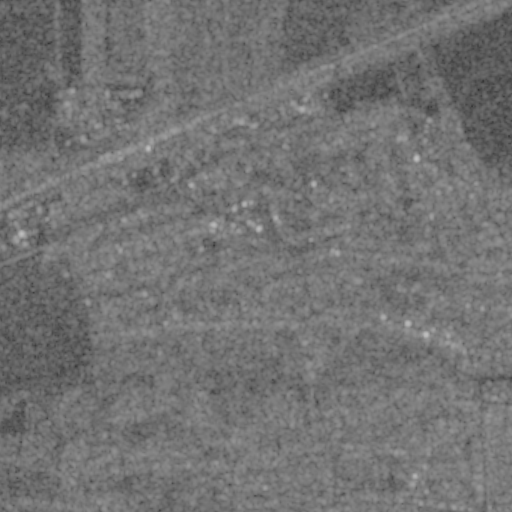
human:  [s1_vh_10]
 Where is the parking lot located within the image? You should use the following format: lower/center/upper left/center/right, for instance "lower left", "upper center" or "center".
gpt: The parking lot is located in the center left of the image.
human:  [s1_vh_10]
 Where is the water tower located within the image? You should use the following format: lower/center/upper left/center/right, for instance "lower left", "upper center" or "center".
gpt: The water tower is located in the center left of the image.
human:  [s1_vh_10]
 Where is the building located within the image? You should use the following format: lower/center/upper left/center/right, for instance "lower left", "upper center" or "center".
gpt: There is no building in the image.

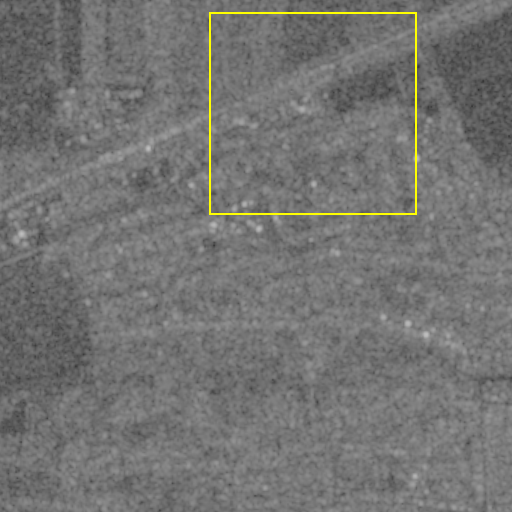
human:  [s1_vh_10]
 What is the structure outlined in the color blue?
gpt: There is no blue outline.
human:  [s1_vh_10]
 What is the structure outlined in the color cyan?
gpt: There is no structure outlined in cyan.